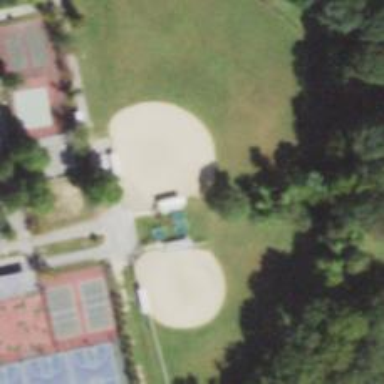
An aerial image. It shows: Baseball pitch for leisure land.